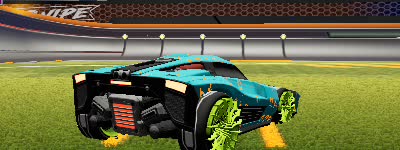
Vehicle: breakout